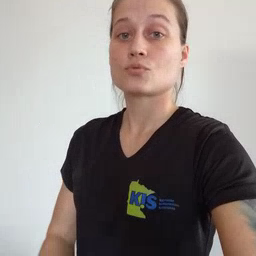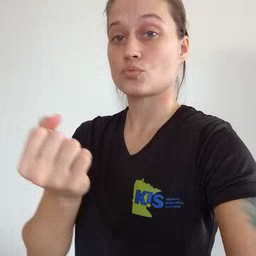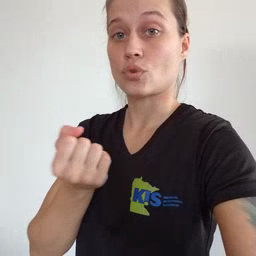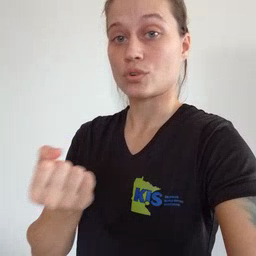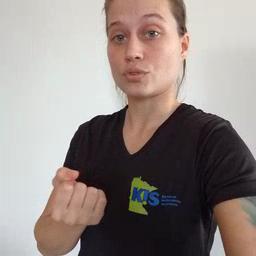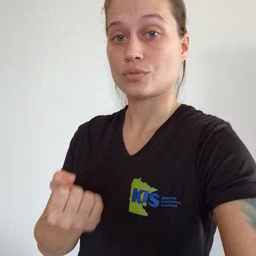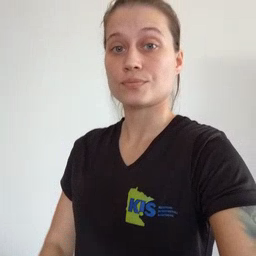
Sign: drawer